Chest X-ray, PA view. Patient: 40 years old, sex F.
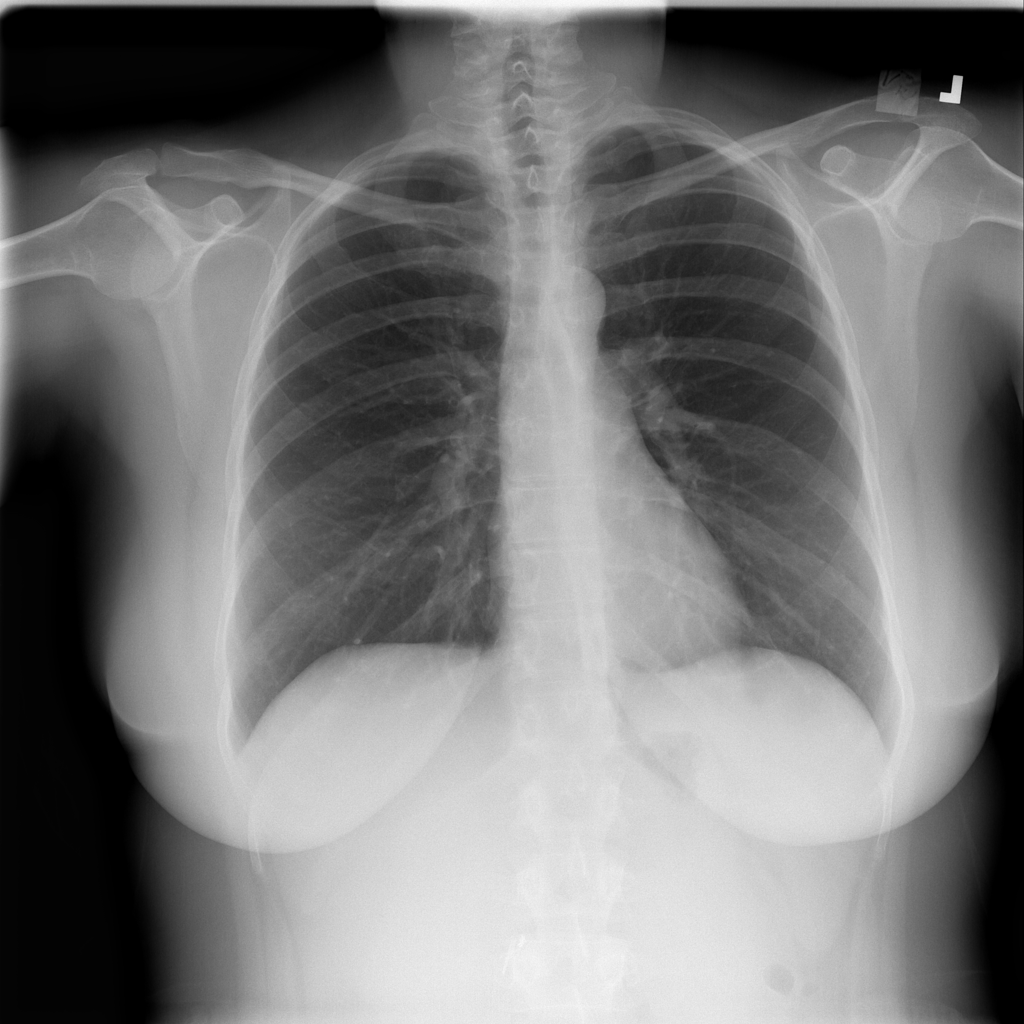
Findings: No Finding